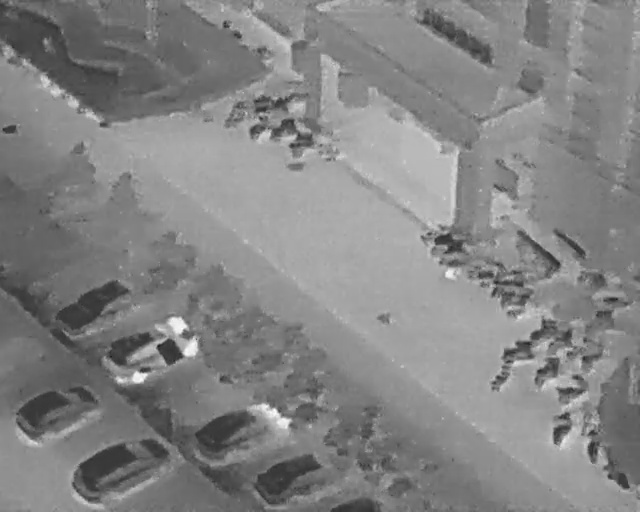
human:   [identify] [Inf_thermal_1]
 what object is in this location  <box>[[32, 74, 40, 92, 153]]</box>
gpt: <ref>1 large car at the bottom</ref>

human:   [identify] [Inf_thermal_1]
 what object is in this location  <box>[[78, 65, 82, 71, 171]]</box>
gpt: <ref>1 large bicycle at the right</ref>

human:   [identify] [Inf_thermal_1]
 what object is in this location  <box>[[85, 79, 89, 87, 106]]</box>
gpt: <ref>1 large bicycle at the bottom right</ref>